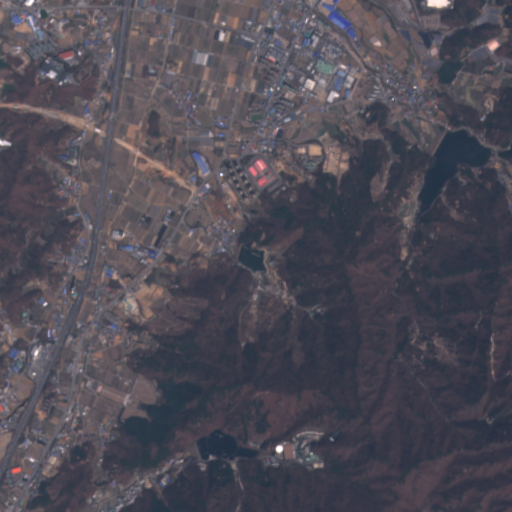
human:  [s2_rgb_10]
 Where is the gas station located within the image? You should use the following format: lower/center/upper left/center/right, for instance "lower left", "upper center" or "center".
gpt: The gas station is located in the upper center of the image.
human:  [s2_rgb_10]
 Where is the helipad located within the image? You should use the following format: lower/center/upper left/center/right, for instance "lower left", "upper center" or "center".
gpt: The helipad is located in the lower left of the image.
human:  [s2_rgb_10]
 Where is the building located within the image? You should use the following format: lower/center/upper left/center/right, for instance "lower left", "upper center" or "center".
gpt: There is no building in the image.